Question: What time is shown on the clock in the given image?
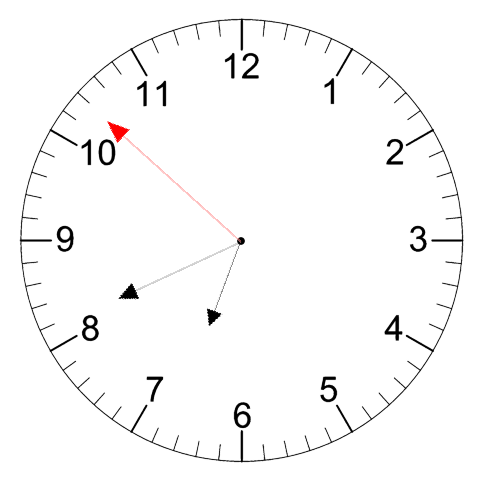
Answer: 06:40:52